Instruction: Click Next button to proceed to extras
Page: checkout_seats
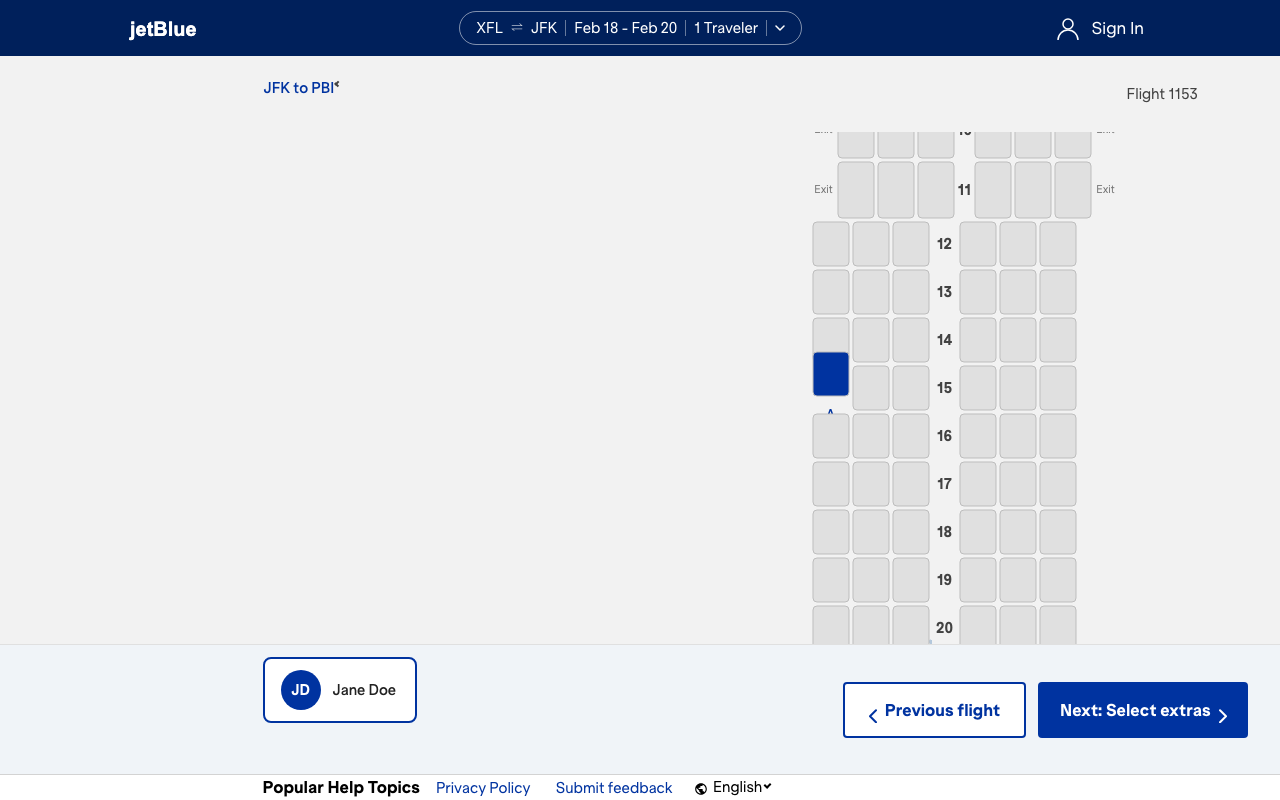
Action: click